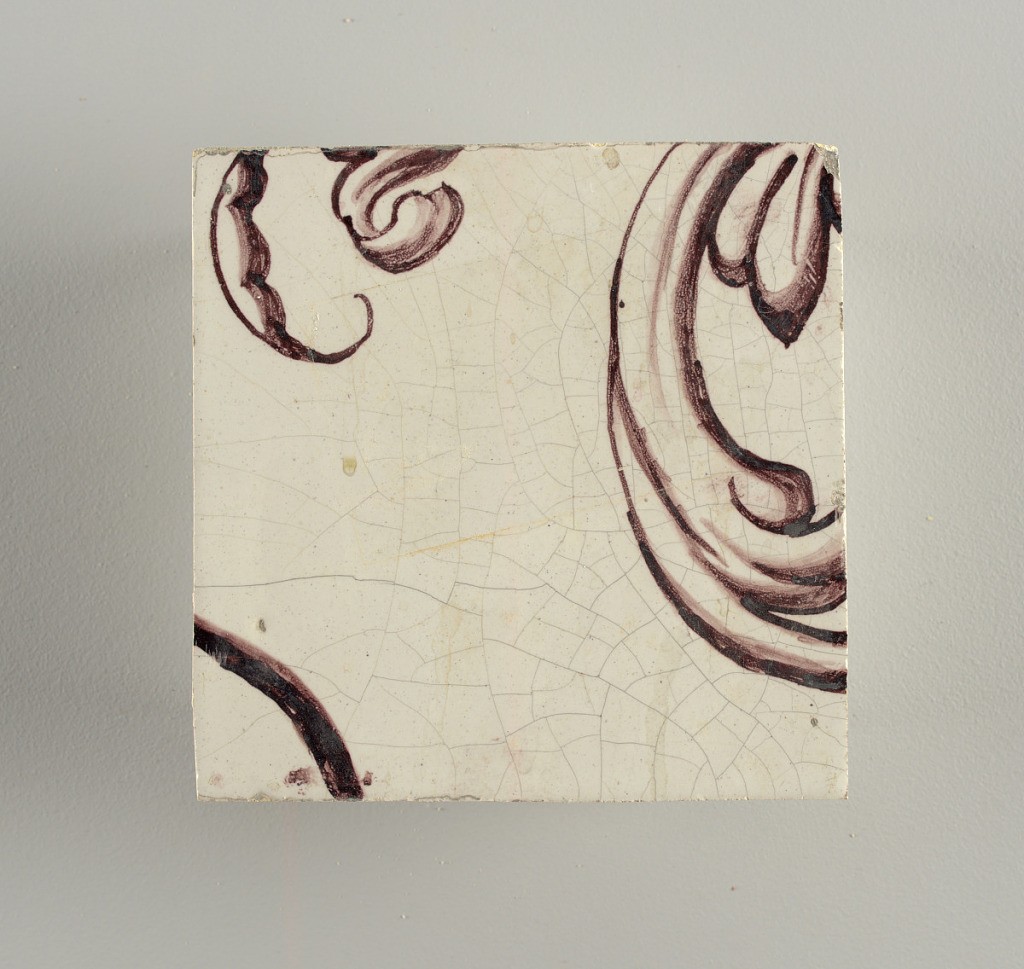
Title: Wall facing
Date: ca. 1725
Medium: tin-glazed earthenware, underglaze
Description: Running design for a frieze or a dado, composed of scrolls of foliage and strapwork, and four repeating motifs--a seated woman in a small upright oval medallion, a putto seated on a rocailled base, and strapwork in axial pattern.  The various panels, A to F, show various repeats of the same design, all being five tiles high and a varying number of tiles wide.